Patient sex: M
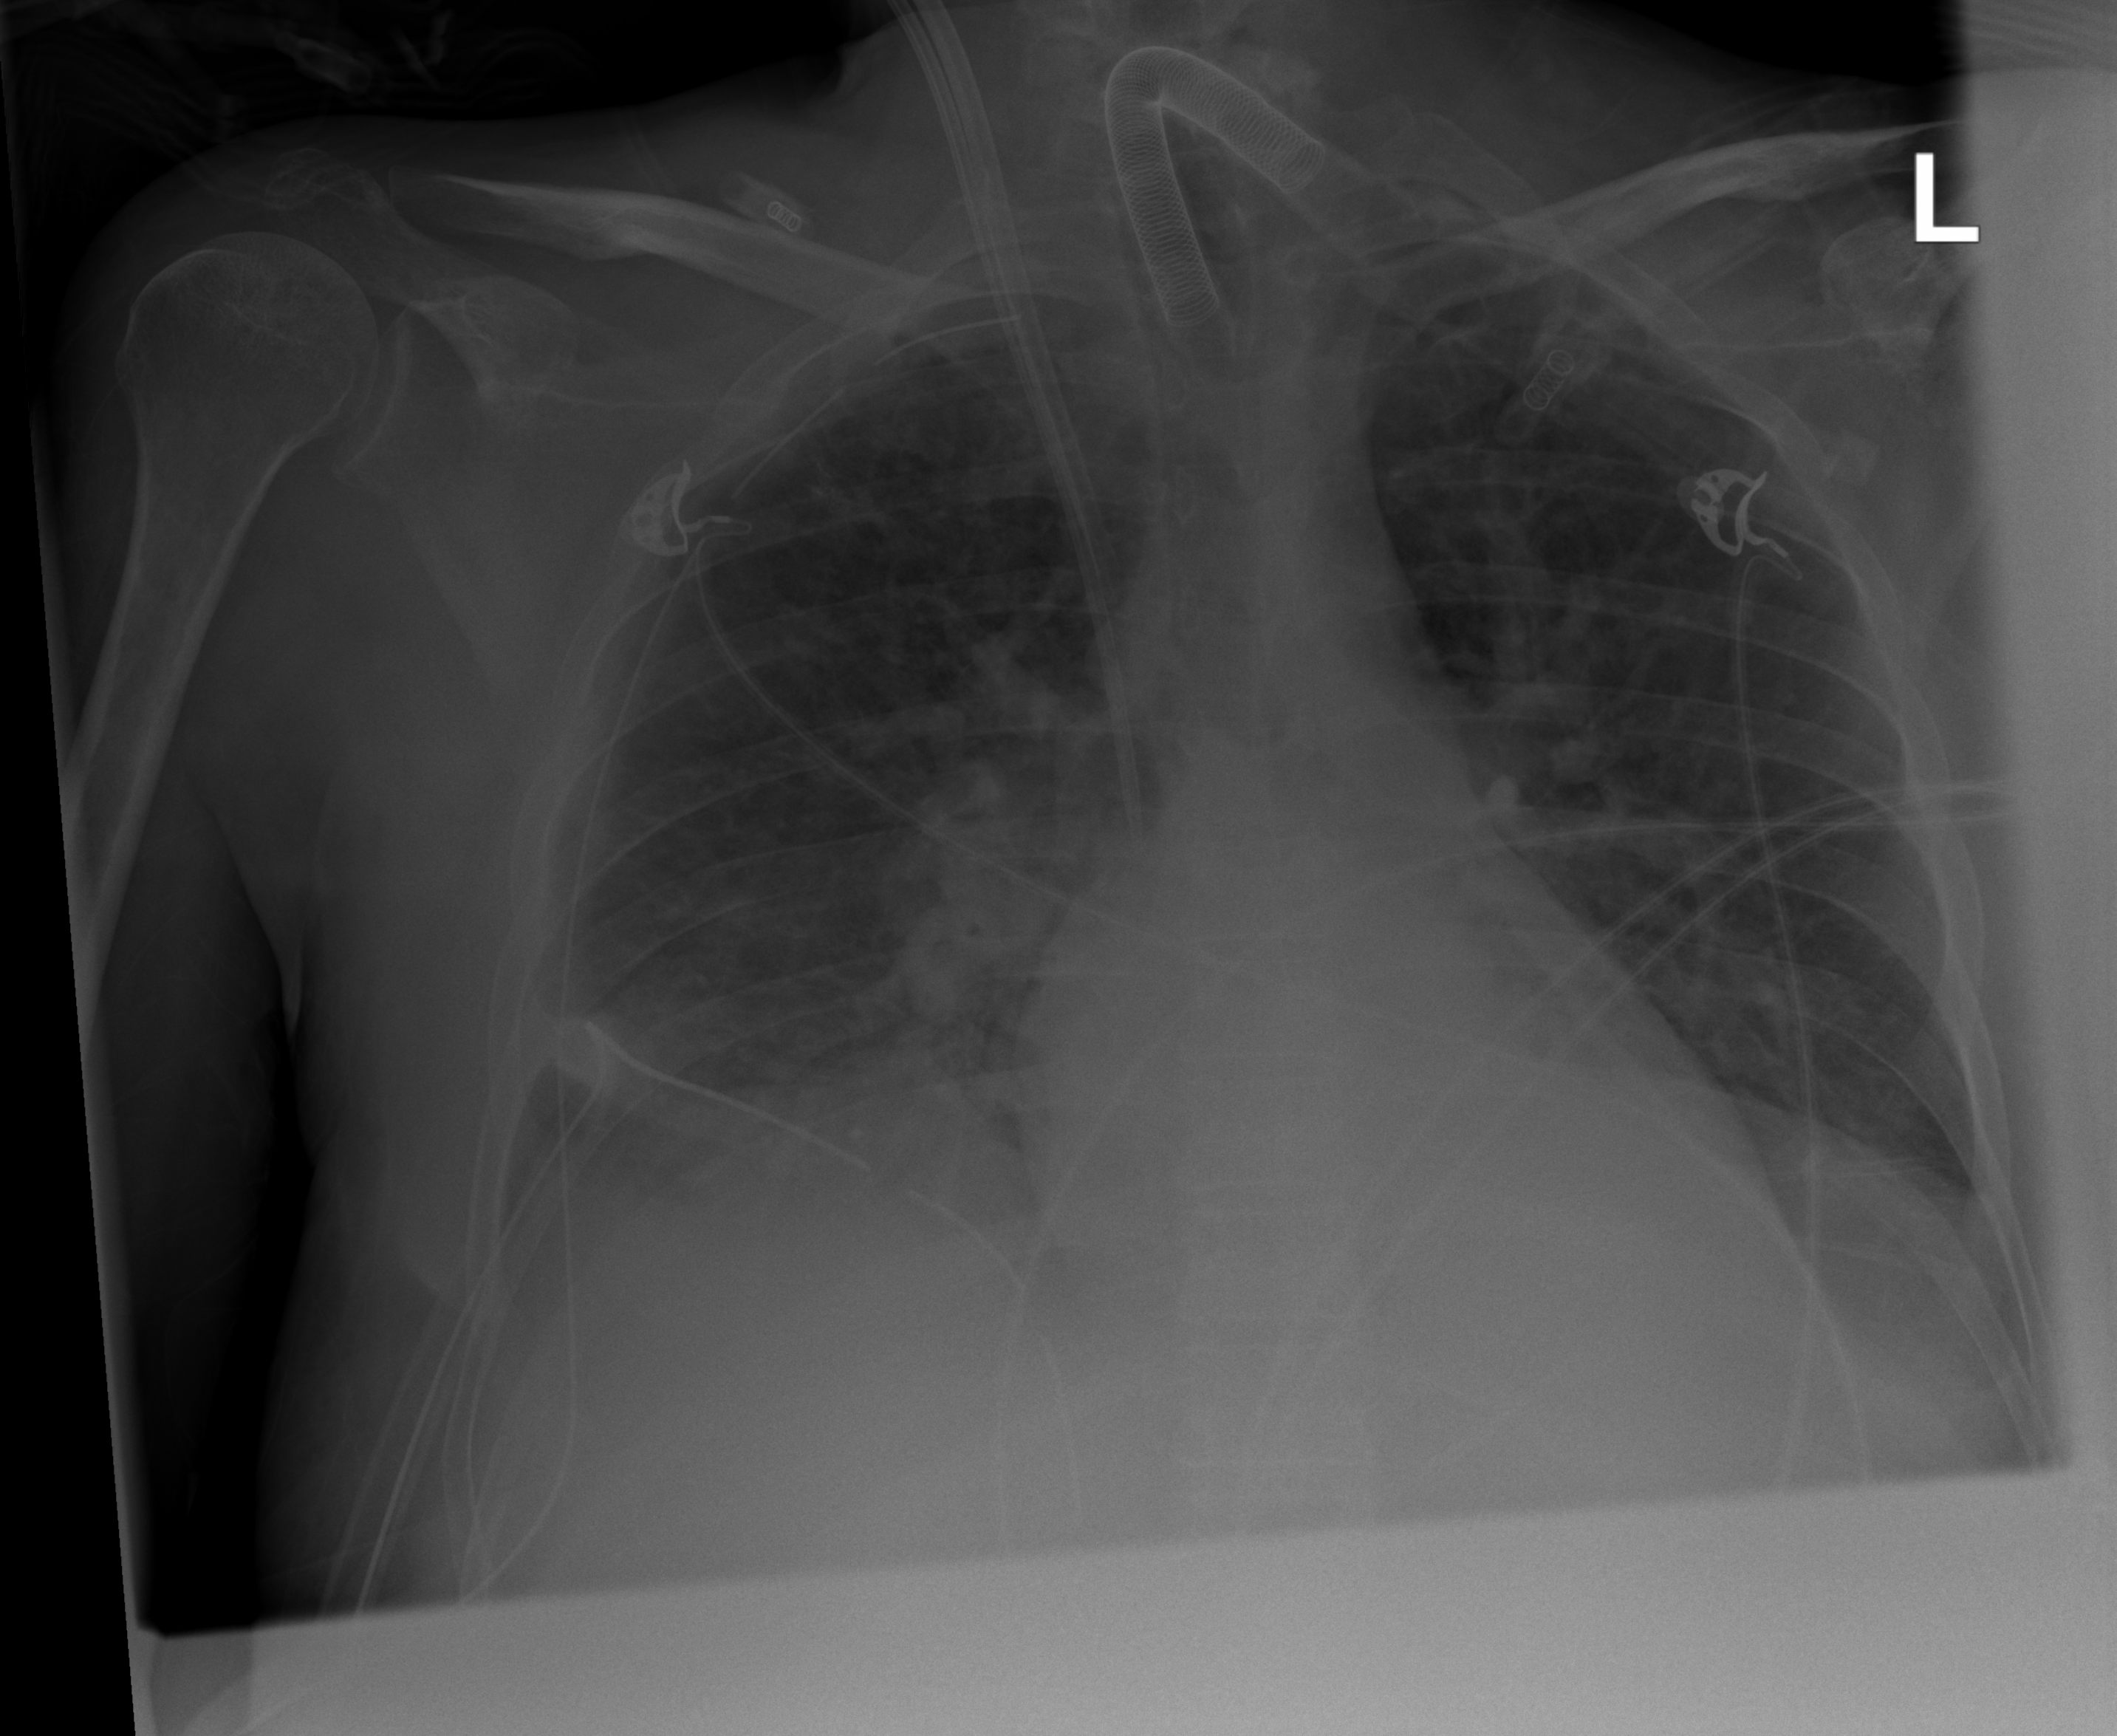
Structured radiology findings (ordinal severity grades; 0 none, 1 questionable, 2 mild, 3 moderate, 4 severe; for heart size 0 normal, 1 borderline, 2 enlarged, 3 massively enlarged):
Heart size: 1
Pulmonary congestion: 2
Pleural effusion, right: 3
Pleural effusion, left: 2
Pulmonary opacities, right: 1
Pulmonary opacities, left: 1
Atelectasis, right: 3
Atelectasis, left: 2